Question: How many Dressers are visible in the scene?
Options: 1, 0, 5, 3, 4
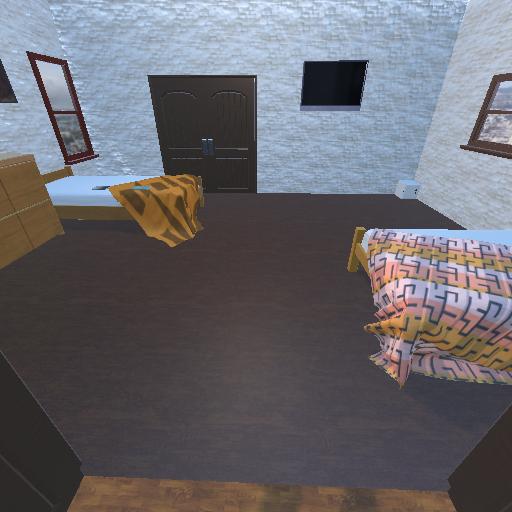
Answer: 1